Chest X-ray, AP view. Patient: 40 years old, sex M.
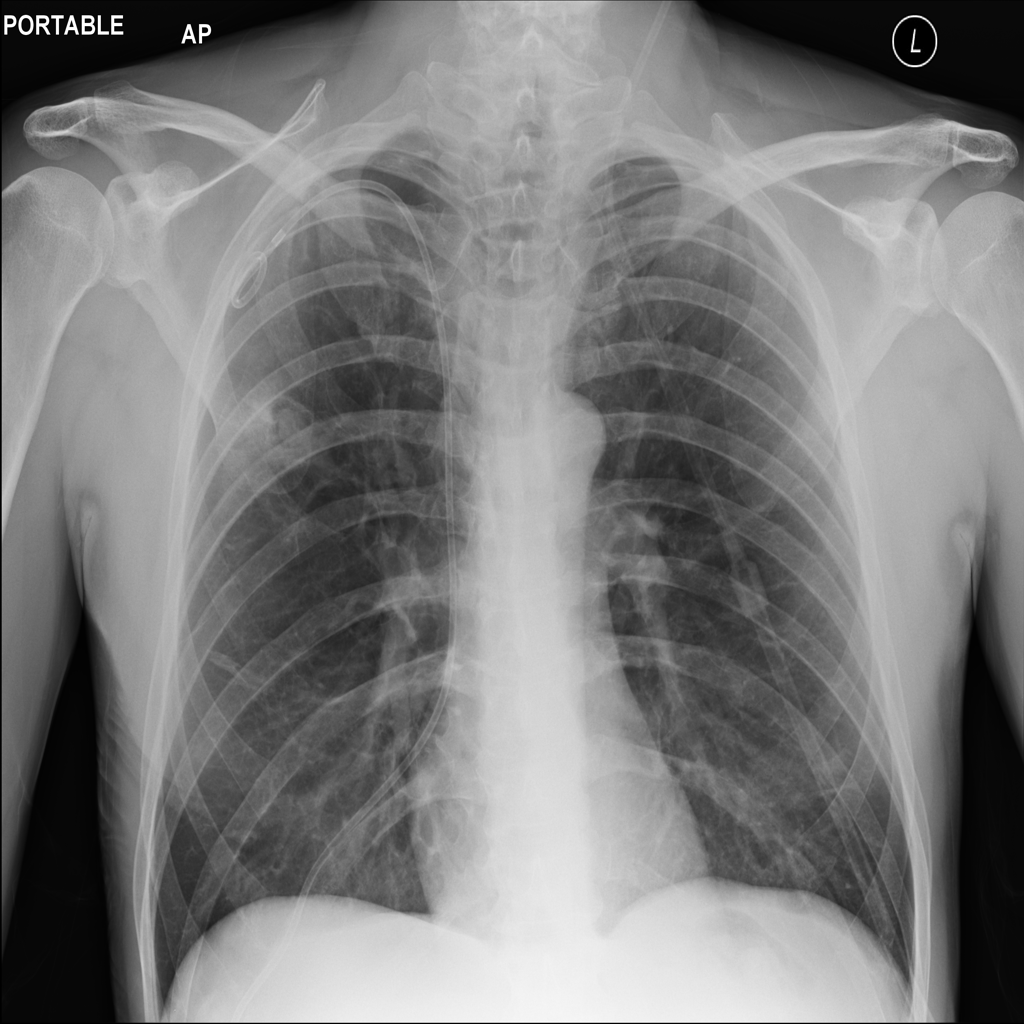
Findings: Pneumothorax